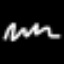
Label: squiggle